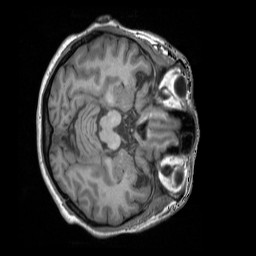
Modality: T1w
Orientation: axial
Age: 51
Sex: female
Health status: ill
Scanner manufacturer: siemens
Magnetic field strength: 3 T
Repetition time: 1.9 s
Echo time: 0.00247 s